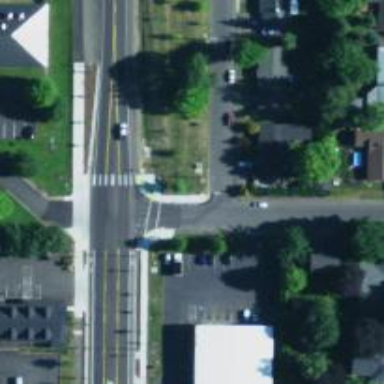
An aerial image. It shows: Uncontrolled and marked road crossing.